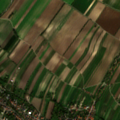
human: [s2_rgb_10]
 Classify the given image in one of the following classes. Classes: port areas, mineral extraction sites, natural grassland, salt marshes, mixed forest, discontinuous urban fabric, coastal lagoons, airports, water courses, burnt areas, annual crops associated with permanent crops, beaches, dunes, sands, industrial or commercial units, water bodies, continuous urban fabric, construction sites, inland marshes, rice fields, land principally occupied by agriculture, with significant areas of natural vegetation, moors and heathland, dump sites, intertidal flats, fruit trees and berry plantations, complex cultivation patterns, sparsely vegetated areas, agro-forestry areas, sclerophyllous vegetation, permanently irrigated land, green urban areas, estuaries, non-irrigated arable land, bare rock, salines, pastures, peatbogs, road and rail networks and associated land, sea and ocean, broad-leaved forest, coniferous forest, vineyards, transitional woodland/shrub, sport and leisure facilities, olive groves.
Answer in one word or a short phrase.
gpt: discontinuous urban fabric, non-irrigated arable land, vineyards